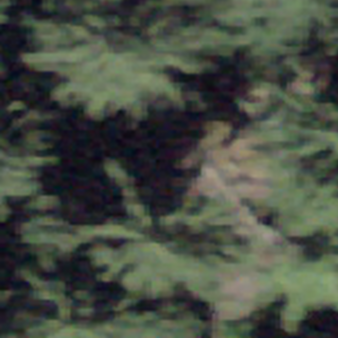
Label: other